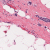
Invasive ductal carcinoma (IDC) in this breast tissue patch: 1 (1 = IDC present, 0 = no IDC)